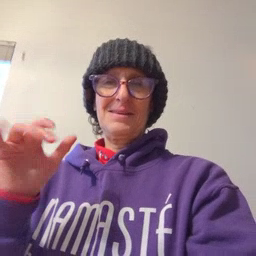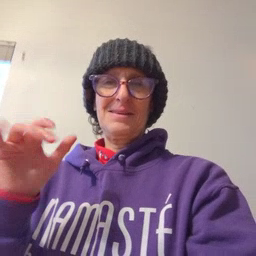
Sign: empty